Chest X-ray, PA view. Patient: 58 years old, sex M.
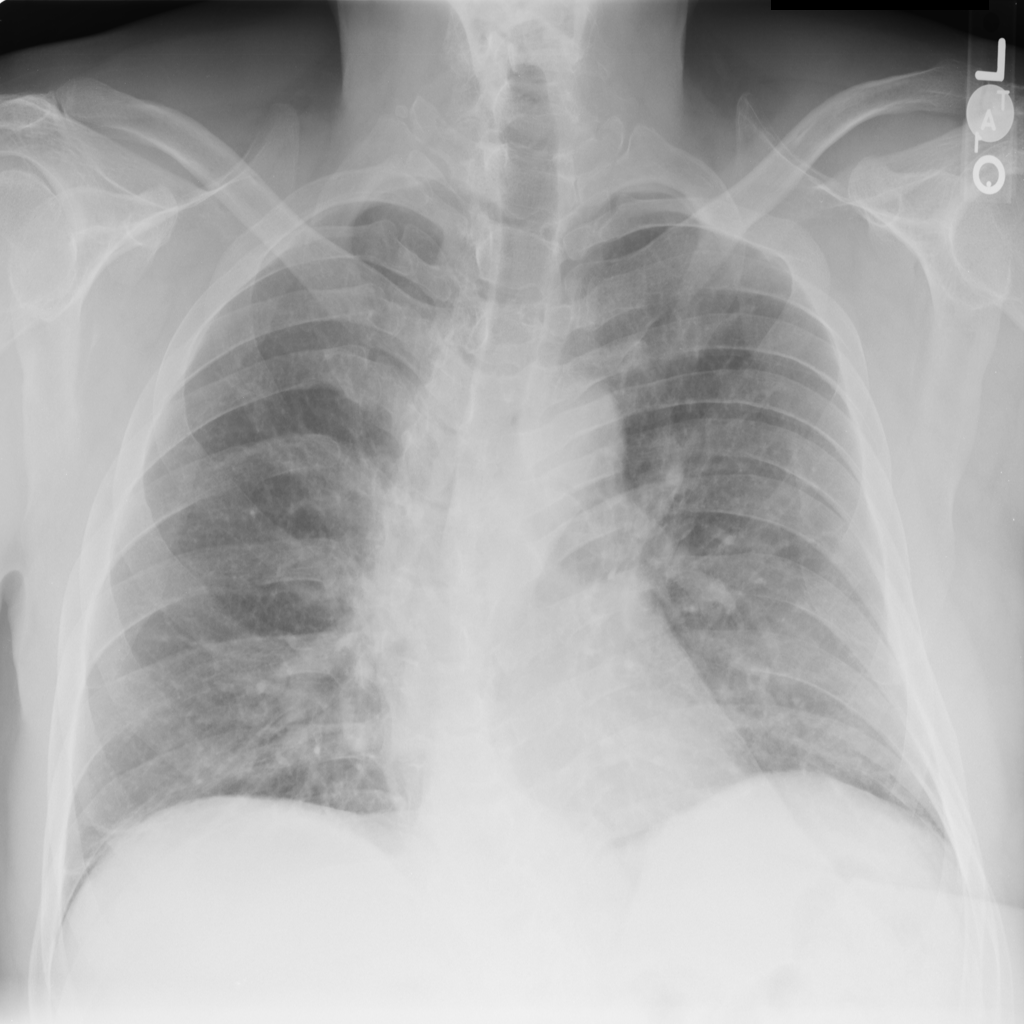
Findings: No Finding